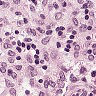
Metastatic tissue present: no